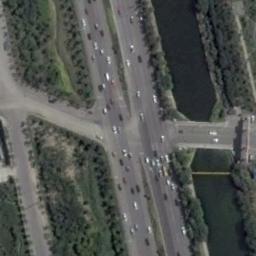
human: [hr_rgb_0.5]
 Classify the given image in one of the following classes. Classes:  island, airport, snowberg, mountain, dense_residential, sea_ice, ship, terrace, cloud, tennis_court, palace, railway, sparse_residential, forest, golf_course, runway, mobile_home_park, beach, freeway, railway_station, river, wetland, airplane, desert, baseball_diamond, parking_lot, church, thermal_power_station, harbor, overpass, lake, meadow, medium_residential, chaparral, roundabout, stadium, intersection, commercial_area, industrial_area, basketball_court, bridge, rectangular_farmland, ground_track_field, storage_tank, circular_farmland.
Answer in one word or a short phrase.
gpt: intersection